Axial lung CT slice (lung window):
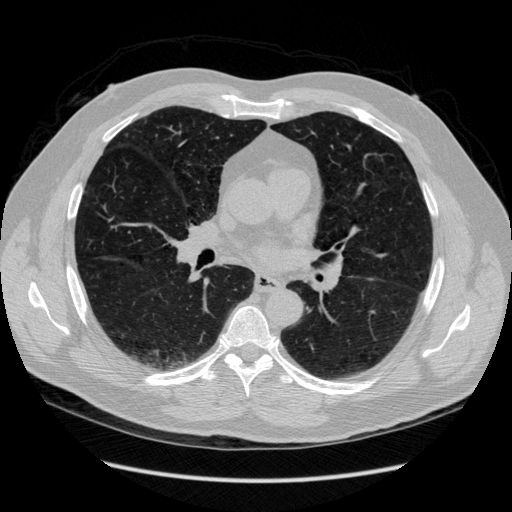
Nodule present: no